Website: home-depot
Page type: billing-address
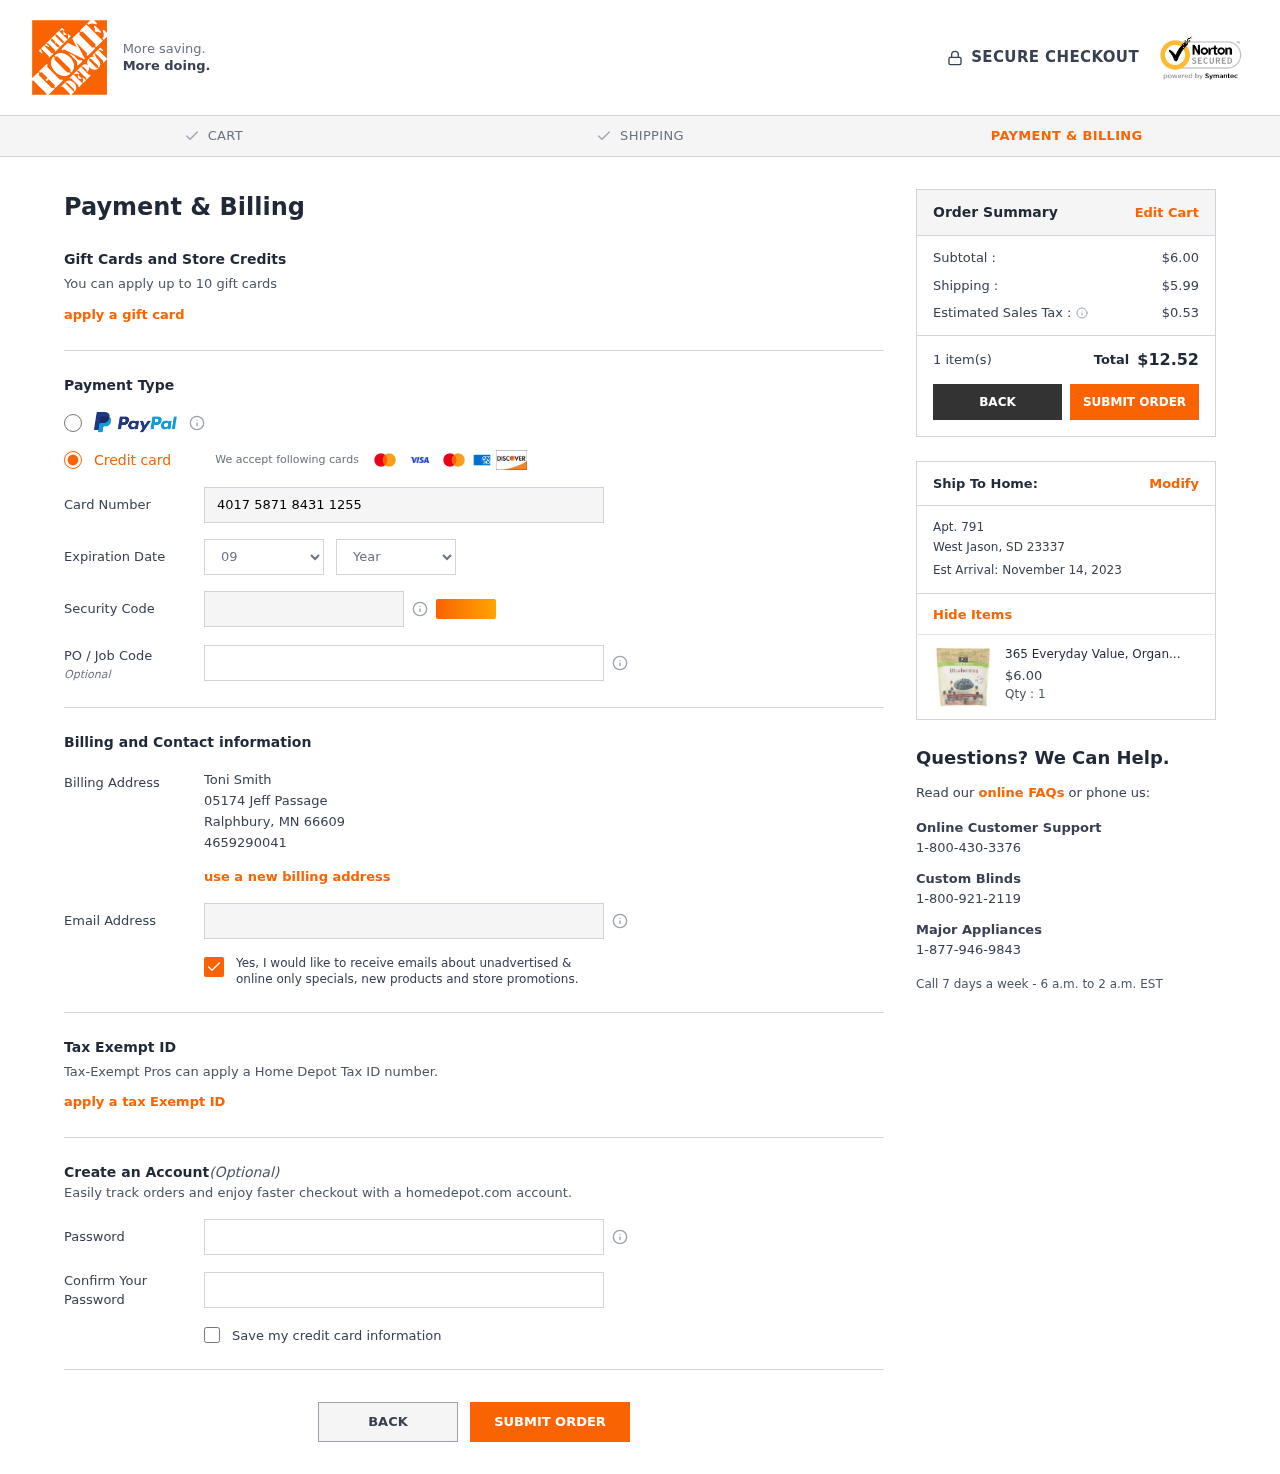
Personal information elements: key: PII_CARD_CVV
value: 117
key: PII_CARD_EXPIRY_MONTH
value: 09
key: PII_CARD_EXPIRY_YEAR
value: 26
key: PII_CARD_NUMBER
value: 4017 5871 8431 1255
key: PII_CITY
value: Ralphbury
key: PII_CITY2
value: West Jason
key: PII_EMAIL
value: toni.smith@hotmail.com
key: PII_FULLNAME
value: Toni Smith
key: PII_PHONE
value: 4659290041
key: PII_POSTCODE
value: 66609
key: PII_POSTCODE2
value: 23337
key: PII_STATE_ABBR
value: MN
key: PII_STATE_ABBR2
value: SD
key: PII_STREET
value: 05174 Jeff Passage
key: PII_STREET2
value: Apt. 791
Product elements: key: PRODUCT1_NAME
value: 365 Everyday Value, Organic Blueberries, 32 oz, (Frozen)
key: PRODUCT1_PRICE
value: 6
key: PRODUCT1_QUANTITY
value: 1
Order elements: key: ORDER_SUBTOTAL
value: $6.00
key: ORDER_SHIPPING_COST
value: $5.99
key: ORDER_TAX
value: $0.53
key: ORDER_NUM_ITEMS
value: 1 item(s)
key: ORDER_TOTAL
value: $12.52
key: ORDER_DELIVERY_DATE
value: Est Arrival: November 14, 2023